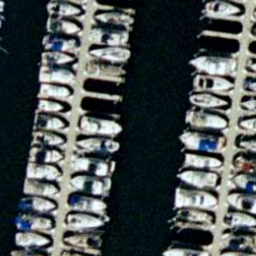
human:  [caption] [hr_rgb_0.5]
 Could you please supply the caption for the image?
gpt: Lots of boats docked at the harbor and the water is black .

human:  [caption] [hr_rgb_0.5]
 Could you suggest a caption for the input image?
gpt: Lots of boats docked in lines at the harbor .

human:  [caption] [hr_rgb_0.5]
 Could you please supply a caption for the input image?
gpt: Many boats docked in lines at the harbor and the water is black .

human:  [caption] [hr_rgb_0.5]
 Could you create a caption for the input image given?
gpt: Many boats docked in lines at the harbor and just a few positions are free .

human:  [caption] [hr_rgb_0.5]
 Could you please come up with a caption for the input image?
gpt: Lots of boats docked in lines at the harbor and just a few positions are free .